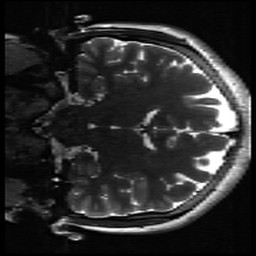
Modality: inplaneT2
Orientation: coronal